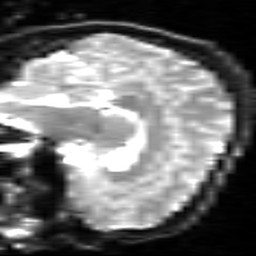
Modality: inplaneT2
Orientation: sagittal
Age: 21
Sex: female